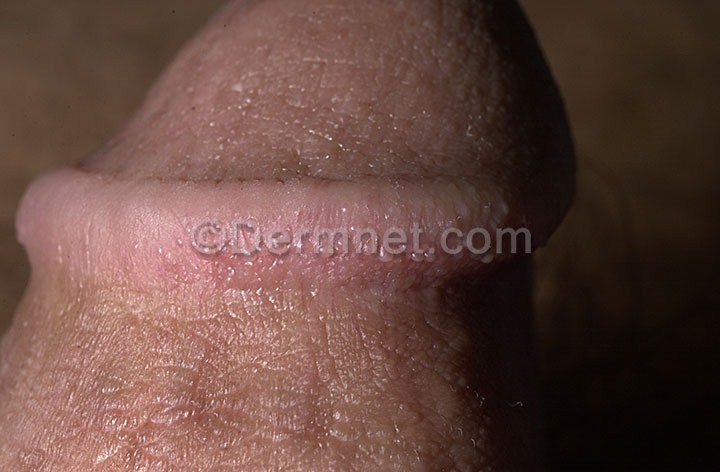
Disease: Herpes HPV and other STDs Photos